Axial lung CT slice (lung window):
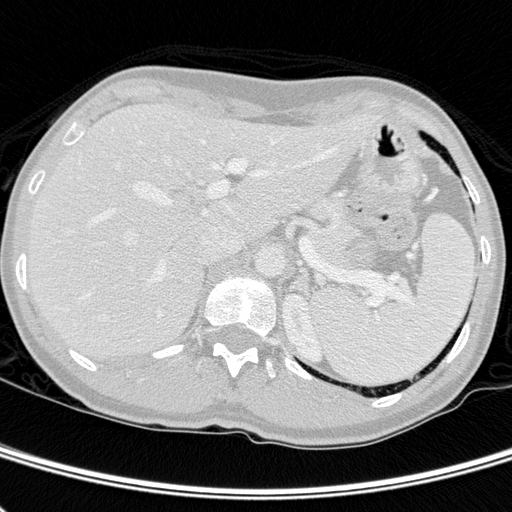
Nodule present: no